Question: Can i convert Image text like English,Spanish,French into other languages(Hindi,Spanish, Japanese, Chinese ets) in IPhone/IPAD ?
iS it possible or not??
Example:-
can i convert this image text into other languages, any API or Webservices is available or not??
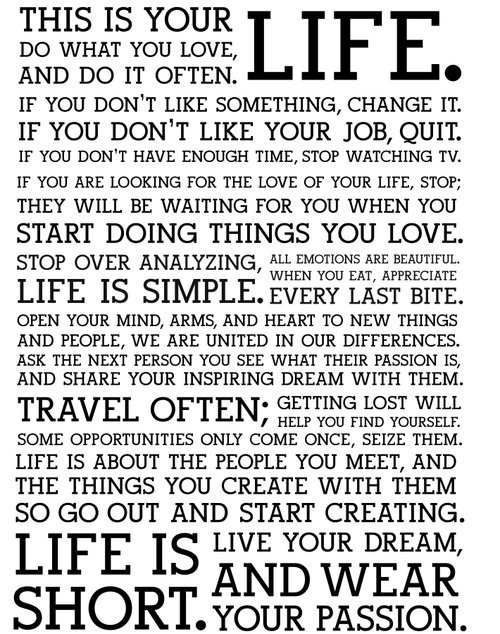
Answer: You can fetch the text with the OCR engines.
<URL>
And then you can translate the text from a language to any other. Maybe it's fully possible with the Google translator engine for iOS. It's free, but free translator is inconvinient for the user and the good app. You'd better purchase it and integrate it, then your app can work well...
But I'm afraid your image texts size are different...